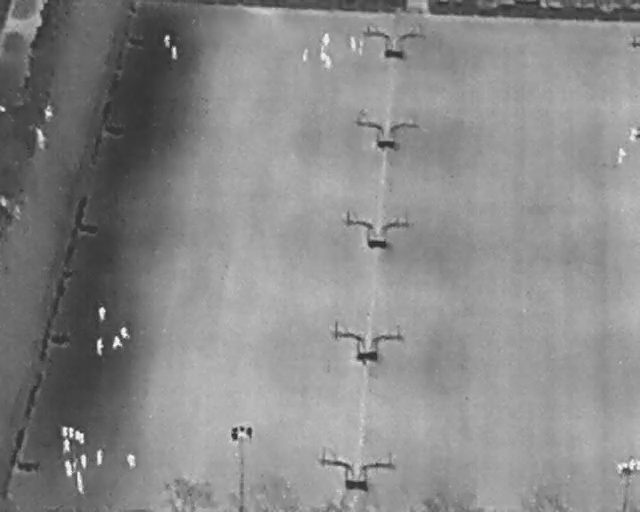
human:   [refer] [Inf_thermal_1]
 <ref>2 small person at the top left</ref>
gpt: <box>[[26, 9, 28, 11, 2], [25, 7, 27, 8, 2]]</box>

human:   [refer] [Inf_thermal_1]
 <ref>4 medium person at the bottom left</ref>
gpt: <box>[[9, 85, 11, 88, 2], [9, 90, 12, 92, 170], [10, 93, 14, 95, 170], [13, 88, 17, 90, 2]]</box>

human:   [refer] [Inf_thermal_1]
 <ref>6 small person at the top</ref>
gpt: <box>[[46, 9, 48, 11, 2], [49, 6, 52, 8, 2], [53, 7, 56, 9, 173], [55, 8, 57, 10, 2], [49, 9, 51, 11, 2], [50, 11, 52, 13, 2]]</box>

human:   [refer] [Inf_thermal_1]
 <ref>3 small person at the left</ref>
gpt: <box>[[14, 60, 17, 62, 2], [18, 64, 20, 66, 164], [14, 66, 16, 68, 175]]</box>

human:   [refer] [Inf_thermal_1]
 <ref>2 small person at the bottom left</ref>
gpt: <box>[[11, 89, 14, 90, 175], [19, 88, 21, 90, 171]]</box>